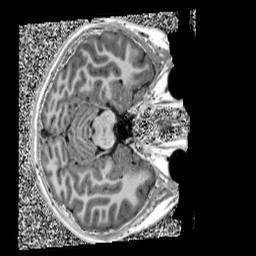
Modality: UNIT1
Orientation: axial
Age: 11
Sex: male
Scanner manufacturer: siemens
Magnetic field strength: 3 T
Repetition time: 4 s
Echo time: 0.00303 s